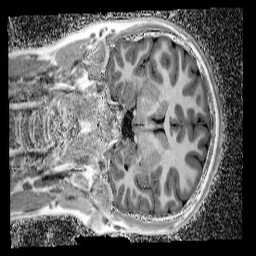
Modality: UNIT1_denoised
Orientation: coronal
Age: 13
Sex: male
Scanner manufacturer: siemens
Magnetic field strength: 3 T
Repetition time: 4 s
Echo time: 0.00299 s